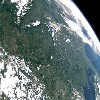
Label: land